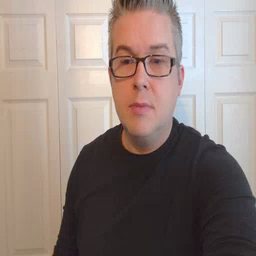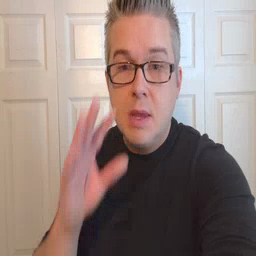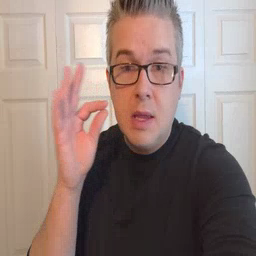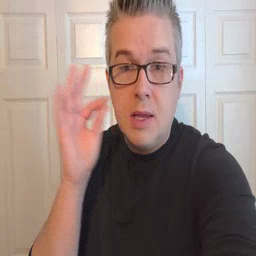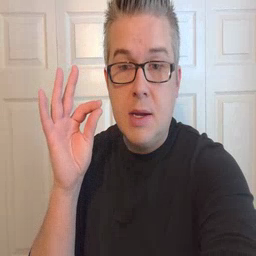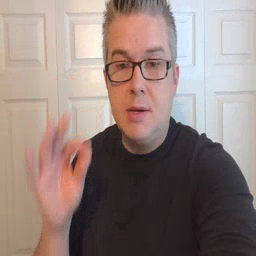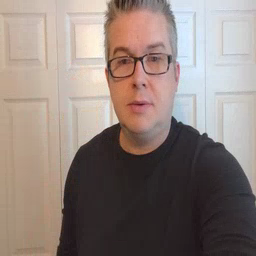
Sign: cat